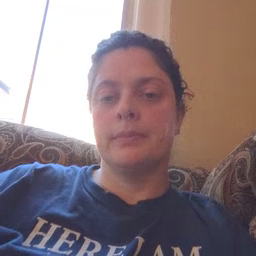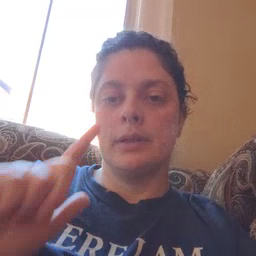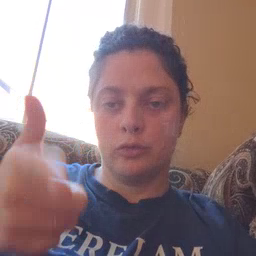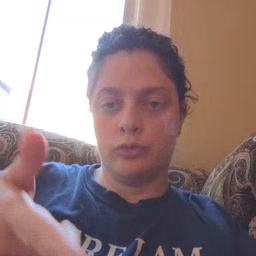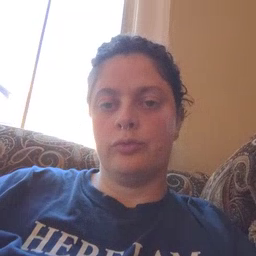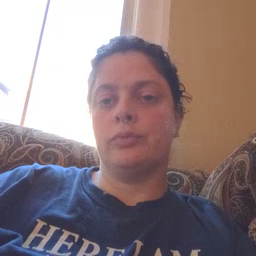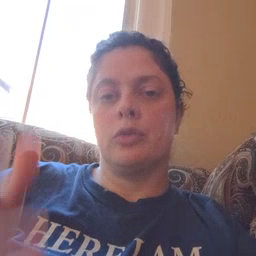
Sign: later